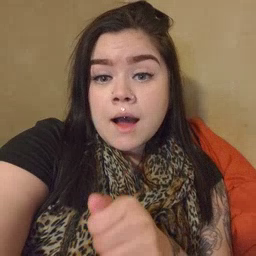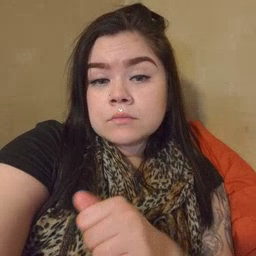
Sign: hide